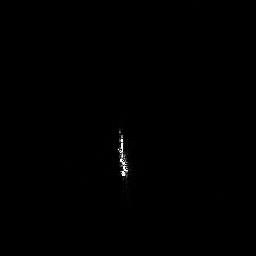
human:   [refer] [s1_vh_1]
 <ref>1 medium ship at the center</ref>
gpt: <box>[[44, 49, 50, 70, 0]]</box>